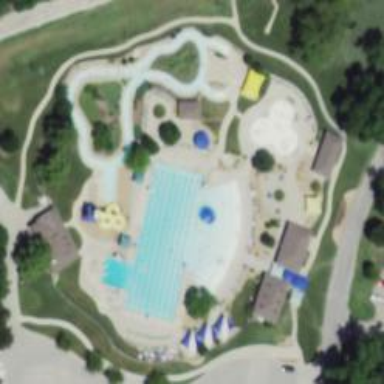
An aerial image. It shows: Water park.